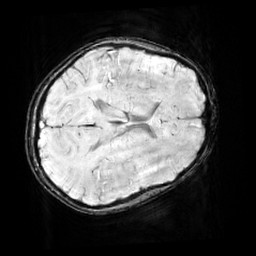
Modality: SWI
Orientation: axial
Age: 12
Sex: male
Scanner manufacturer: siemens
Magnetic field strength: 3 T
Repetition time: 0.027 s
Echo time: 0.02 s